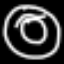
Label: donut